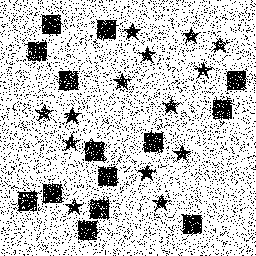
Squares: 14
Triangles: 0
Stars: 14
Total shapes: 28